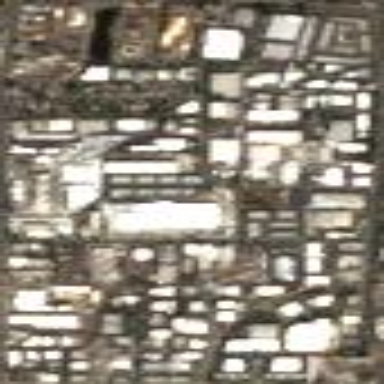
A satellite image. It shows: Industrial area.